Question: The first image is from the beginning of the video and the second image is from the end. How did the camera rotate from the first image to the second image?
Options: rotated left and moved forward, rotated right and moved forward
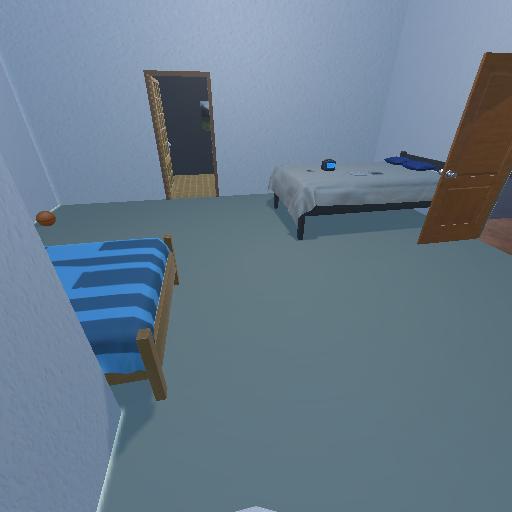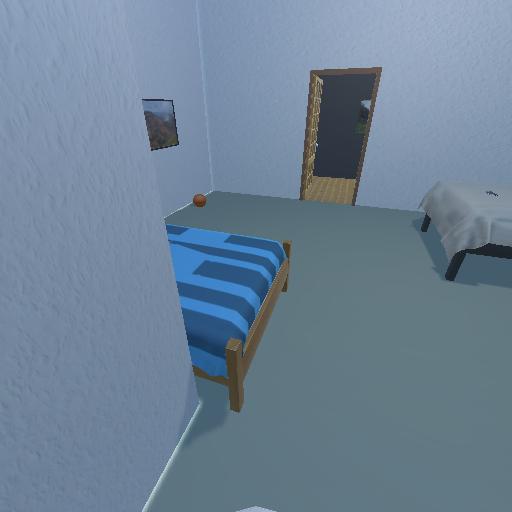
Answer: rotated left and moved forward